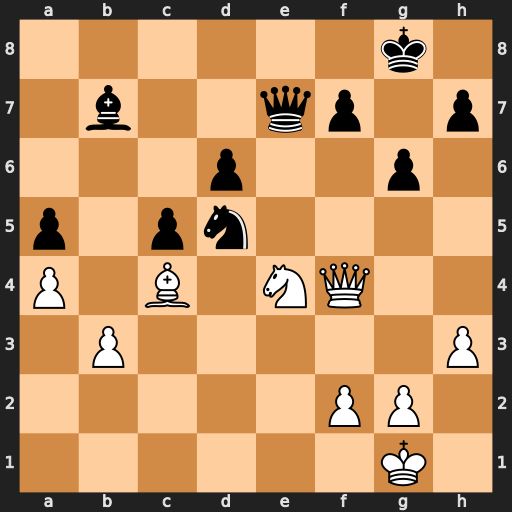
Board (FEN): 6k1/1b2qp1p/3p2p1/p1pn4/P1B1NQ2/1P5P/5PP1/6K1
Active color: w
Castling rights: -
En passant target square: -
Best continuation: Bxd5 Bxd5 Nf6+ Kg7 Nxd5